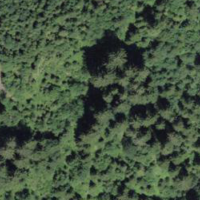
EUNIS habitat code: 43
Species observed at this site:
Melitaea diamina